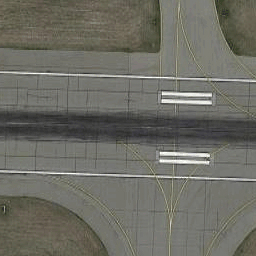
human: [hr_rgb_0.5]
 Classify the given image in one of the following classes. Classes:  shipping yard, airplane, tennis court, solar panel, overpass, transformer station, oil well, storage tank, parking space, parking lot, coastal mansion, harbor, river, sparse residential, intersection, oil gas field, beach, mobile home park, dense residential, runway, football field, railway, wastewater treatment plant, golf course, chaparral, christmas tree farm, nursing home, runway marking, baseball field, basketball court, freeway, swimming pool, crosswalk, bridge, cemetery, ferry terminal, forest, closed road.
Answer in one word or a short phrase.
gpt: runway